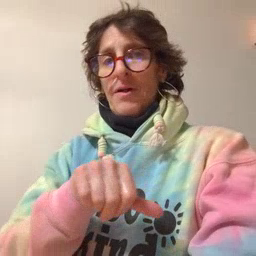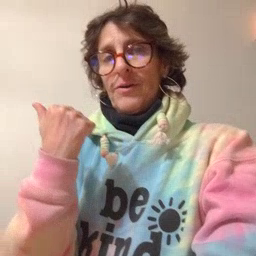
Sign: another